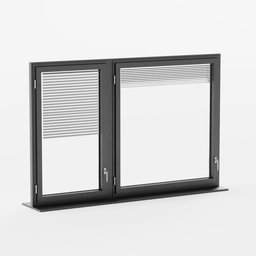
Label: architecture